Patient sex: M
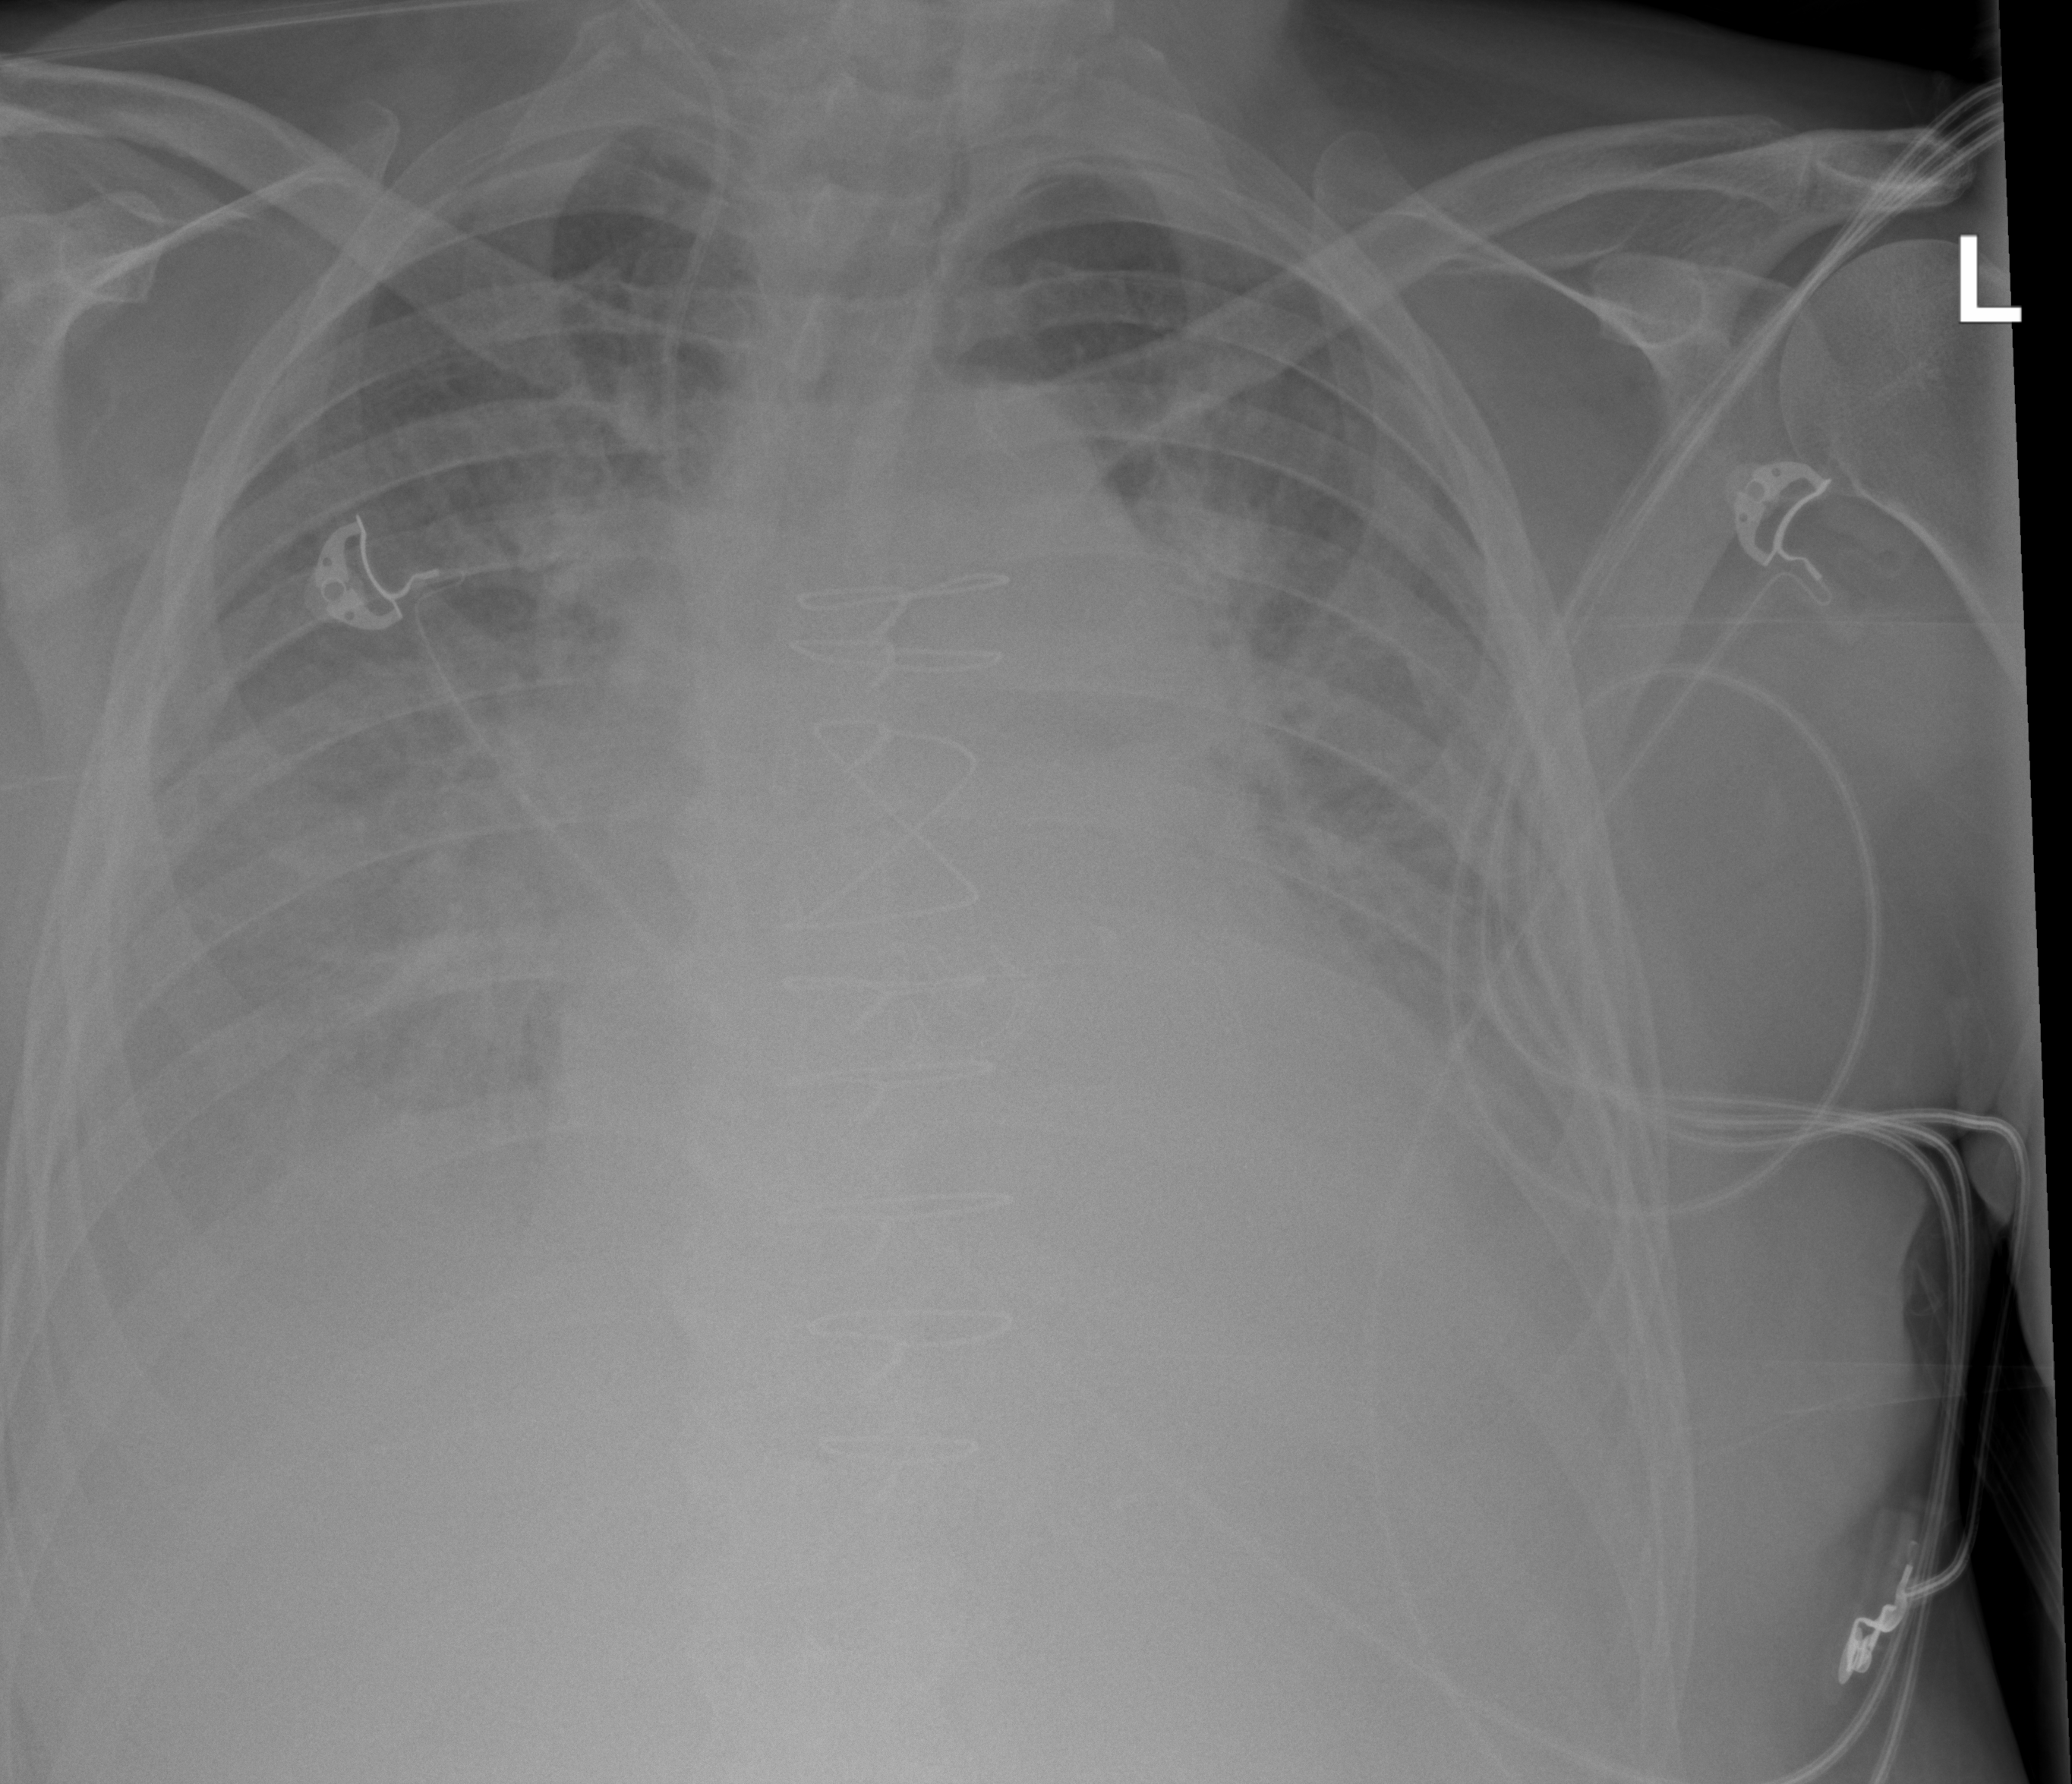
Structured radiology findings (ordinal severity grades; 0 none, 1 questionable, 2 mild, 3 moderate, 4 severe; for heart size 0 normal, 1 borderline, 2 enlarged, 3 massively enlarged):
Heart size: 2
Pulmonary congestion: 3
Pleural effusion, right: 3
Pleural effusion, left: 3
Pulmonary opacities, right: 2
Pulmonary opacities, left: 2
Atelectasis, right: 2
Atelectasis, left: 2